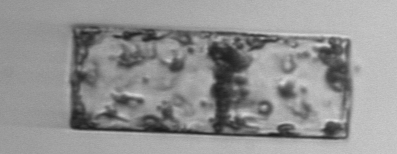
Label: Guinardia_flaccida